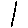
Label: line